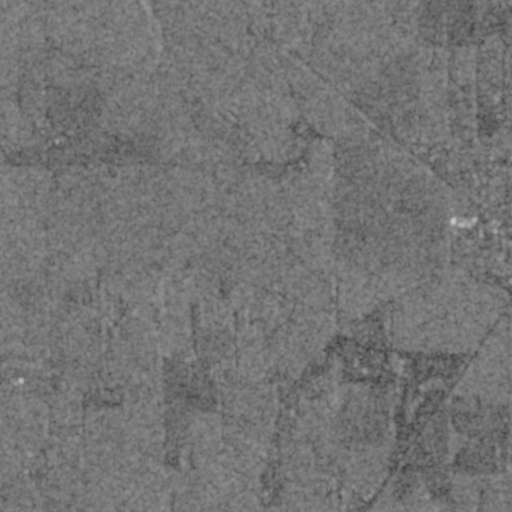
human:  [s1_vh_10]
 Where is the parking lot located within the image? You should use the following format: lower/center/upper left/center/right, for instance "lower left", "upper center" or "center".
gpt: The parking lot is located in the lower right of the image.
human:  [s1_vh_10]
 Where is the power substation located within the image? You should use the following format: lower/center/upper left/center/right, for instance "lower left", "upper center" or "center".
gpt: The power substation is located in the center right of the image.
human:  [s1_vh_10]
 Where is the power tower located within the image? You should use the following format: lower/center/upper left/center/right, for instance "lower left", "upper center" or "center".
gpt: The power tower is located in the center right of the image.
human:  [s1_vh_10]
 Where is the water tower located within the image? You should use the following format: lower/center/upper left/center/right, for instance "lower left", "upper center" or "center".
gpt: The water tower is located in the upper right of the image.
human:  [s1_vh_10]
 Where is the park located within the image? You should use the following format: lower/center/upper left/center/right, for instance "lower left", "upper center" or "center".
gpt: There is no park in the image.

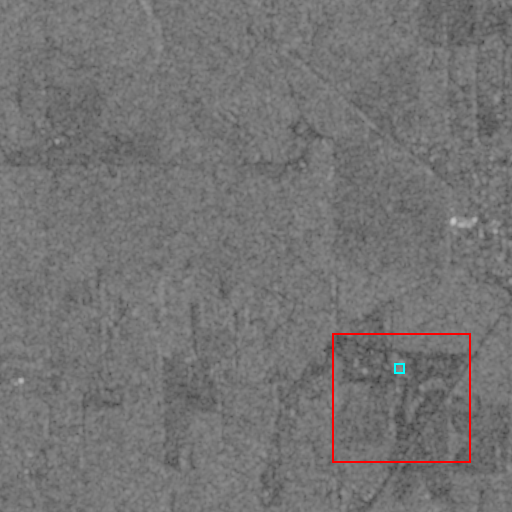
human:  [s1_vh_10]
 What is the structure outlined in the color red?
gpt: The structure outlined in red is a park.
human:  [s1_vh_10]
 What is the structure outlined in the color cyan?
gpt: The structure outlined in cyan is a parking lot.
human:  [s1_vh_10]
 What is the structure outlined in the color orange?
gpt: There is no orange outline.